Question: I have 2 below routes :-
'''
Route::get('resize/avatar', function() {
$image = 'avatar.jpg';
$target_filename_here = 'thumbnail_'.$image;
$ffs = imagecreatefromjpeg($image);
$size = getimagesize($image);
$dst = imagecreatetruecolor(100,100);
$dds = imagecopyresampled($dst,$ffs,0,0,0,0,100,100,$size[0],$size[1]);
$dn = imagepng($dst,$target_filename_here); // adjust format as needed
imagedestroy($ffs);
imagedestroy($dst);
if($dds) {
return Redirect::to('color/');
} else {
return 'Failed to load the Profile Picture';
}
});
Route::get('color/', function() {
if(file_exists('thumbnail_avatar.jpg')) {
$dest = imagecreatefrompng('transcript.png');
$fn = imagecreatefromjpeg('thumbnail_avatar.jpg');
imagecopy($dest, $fn, 550, 830, 0, 0, imagesx($fn), imagesy($fn));
imagejpeg($dest,"test4.jpg",90);
imagedestroy($dest);
imagedestroy($fn);
return HTML::image('test4.jpg');
} else {
return Redirect::to('resize/avatar');
}
});
'''
And i am getting error as title, I am trying to figure it out, where i am creating an issue, but cannot find it.
My Framework, that i am using is "Laravel 4.2" , but i am pretty sure, it has nothing to do with the framework, as functions are pure php.
## for TL;DR
I am trying to create thumbnail of profile picture, and than merging it to another image. While doing that, I am getting :- 'imagecreatefromjpeg(): gd-jpeg: JPEG library reports unrecoverable error:'
I have already searched stackoverflow and google for error like mine, but i am unable to find and debug.

Thanks
FAQ :-
1. Memory Limit ? ==> I have sufficient memory.
2. Using "@" in function to hide the error ? ==> It doesn't matter. I am still facing this issue.
3. Have you tried another images ? ==> Yes, I have tried other images, and i am successful in doing that, it only creates the problem with "generated thumbnail".
Kindly try yourself, using below script for non-laravel :-
'''
function resizeImage() {
$image = 'avatar.jpg';
$target_filename_here = 'thumbnail_'.$image;
$ffs = imagecreatefromjpeg($image);
$size = getimagesize($image);
$dst = imagecreatetruecolor(100,100);
$dds = imagecopyresampled($dst,$ffs,0,0,0,0,100,100,$size[0],$size[1]);
$dn = imagepng($dst,$target_filename_here); // adjust format as needed
imagedestroy($ffs);
imagedestroy($dst);
if($dds) {
color();
} else {
return 'Failed to load the Profile Picture';
}
}
function colorCheck() {
if(file_exists('thumbnail_avatar.jpg')) {
$dest = imagecreatefrompng('transcript.png');
$fn = imagecreatefromjpeg('thumbnail_avatar.jpg');
imagecopy($dest, $fn, 550, 830, 0, 0, imagesx($fn), imagesy($fn));
imagejpeg($dest,"test4.jpg",90);
imagedestroy($dest);
imagedestroy($fn);
return HTML::image('test4.jpg');
} else {
resizeImage();
}
}
'''
And you can see the error.
Thanks
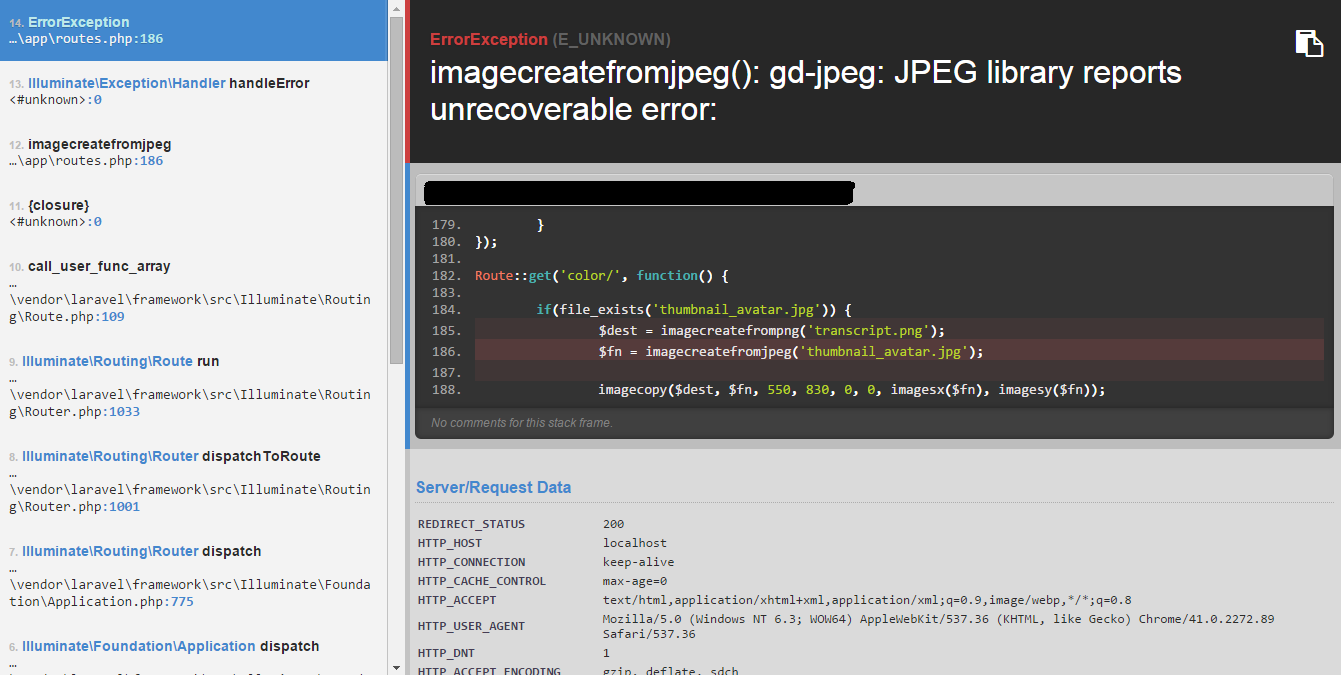
Answer: I know I am a bit late but I just had a similar problem and it was driving me crazy.
To answer your question " ...I am trying to figure it out, where I am creating an issue"... The error is being created at
'''
$ffs = imagecreatefromjpeg($image);
'''
This error came from executing this line of code, when uploading an image jpg and then working with it with the PHP GD2 Library
I followed the solution in the link below and it solved my issue.
<URL>
I hope somebody will find this useful and save some time. Kudos to Nico from anvilstudios
For those who cant access the link here is the code
'''
$file_tempname = null;
if (is_uploaded_file($FILE['tmp_name'])) {
$file_tempname = $FILE['tmp_name'];
}
else{
exit('Wrong file type');
}
$file_dimensions = getimagesize($file_tempname);
$file_type = strtolower($file_dimensions['mime']);
if ($file_type=='image/jpeg'||$file_type=='image/pjpeg'){
if(imagecreatefromjpeg($file_tempname)){
$ffs = imagecreatefromjpeg($file_tempname);
return $ffs;
}
}
'''